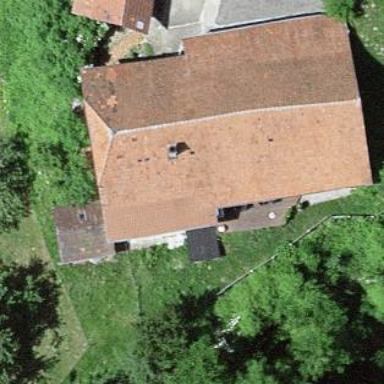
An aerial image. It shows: Farm building.